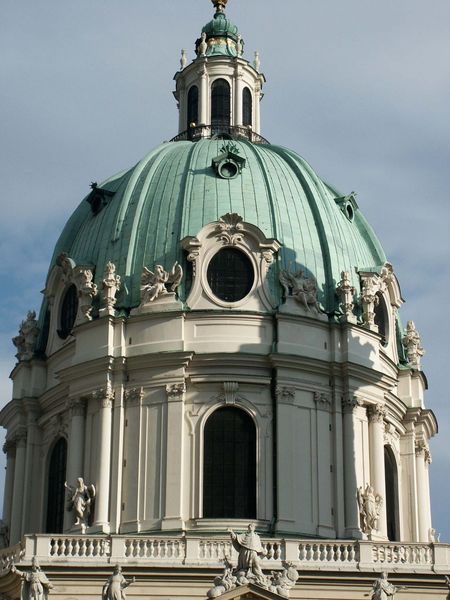
Titel: Karlskirche in Wien
Künstler: Johann Bernhard Fischer von Erlach
Standort: Wien, Karlskirche (EU - AUT)
Schlagwörter: himmel, fenster, säule, gebäude, haus, stein, gitter, kirche, engel, figuren, hasu, engel#, engekl